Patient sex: M
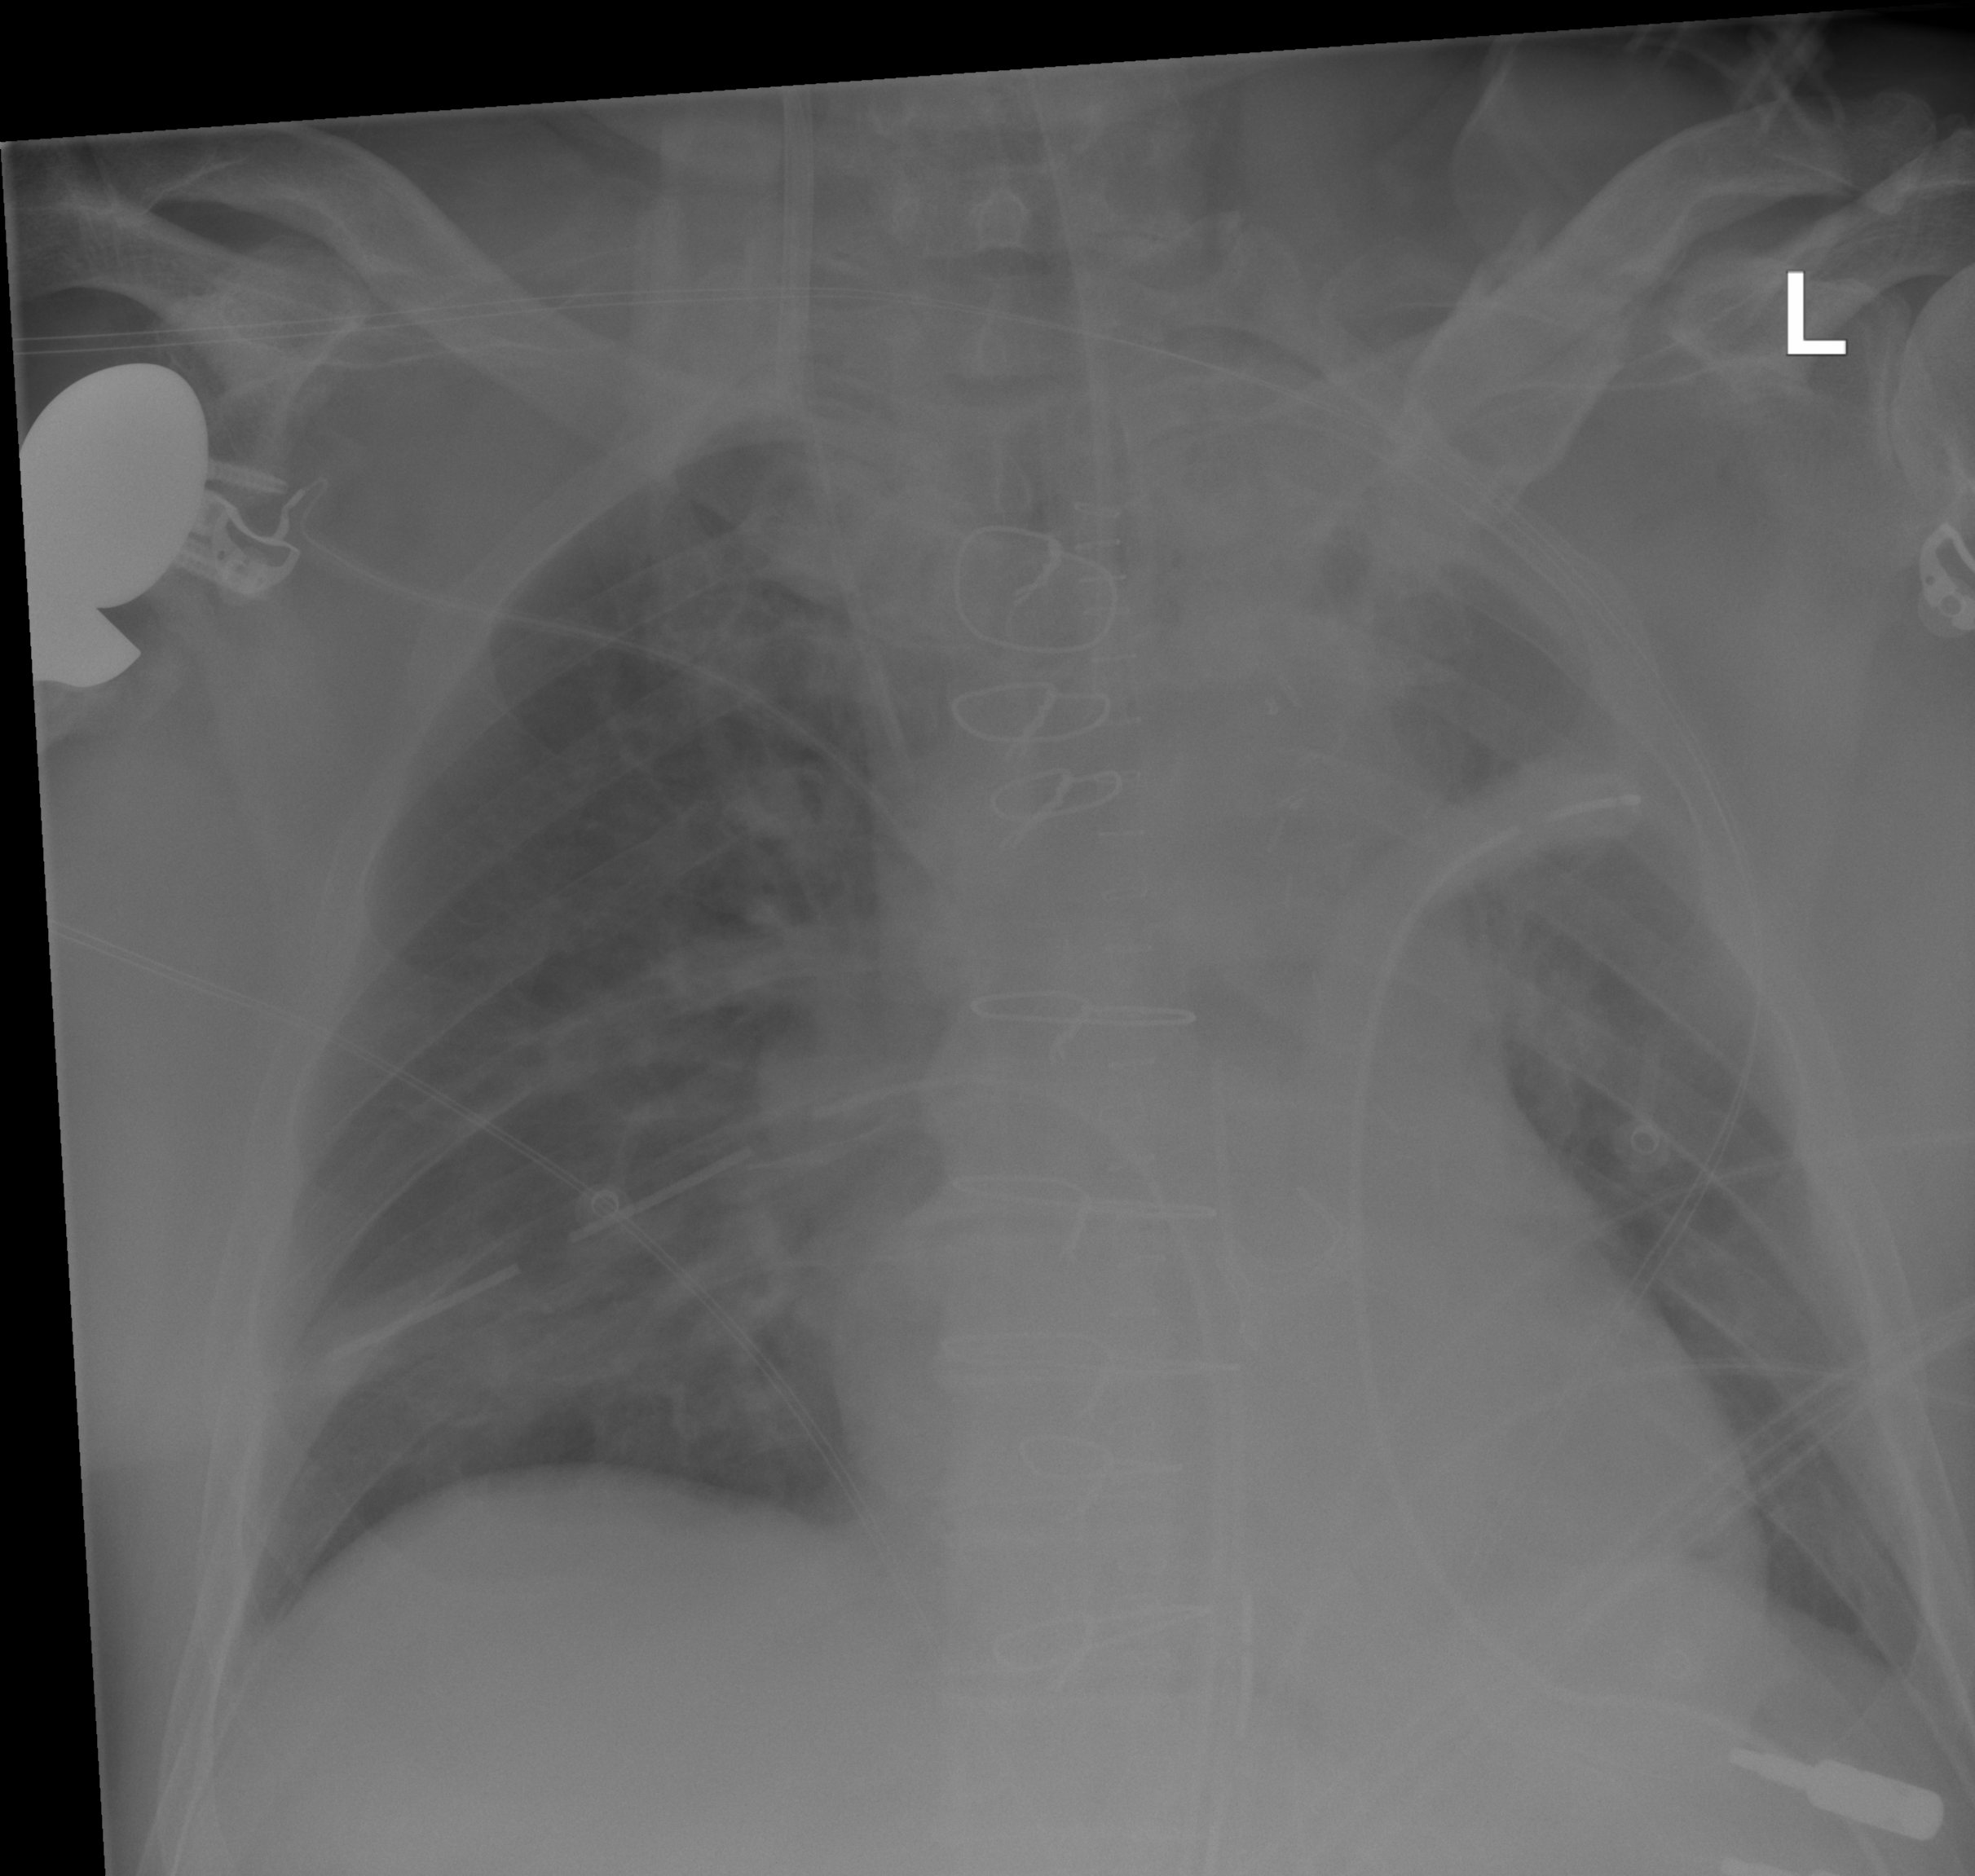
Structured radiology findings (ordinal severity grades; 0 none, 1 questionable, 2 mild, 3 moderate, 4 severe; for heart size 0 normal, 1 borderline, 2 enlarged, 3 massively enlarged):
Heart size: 0
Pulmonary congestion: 2
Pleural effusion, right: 0
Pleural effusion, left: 1
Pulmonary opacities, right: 0
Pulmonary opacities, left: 0
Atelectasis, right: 2
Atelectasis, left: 2